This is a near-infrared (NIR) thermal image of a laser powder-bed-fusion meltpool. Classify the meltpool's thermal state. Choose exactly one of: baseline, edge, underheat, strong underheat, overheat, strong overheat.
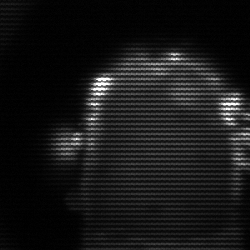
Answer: baseline